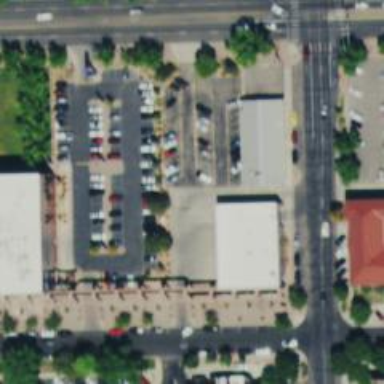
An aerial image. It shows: Parking space is available.